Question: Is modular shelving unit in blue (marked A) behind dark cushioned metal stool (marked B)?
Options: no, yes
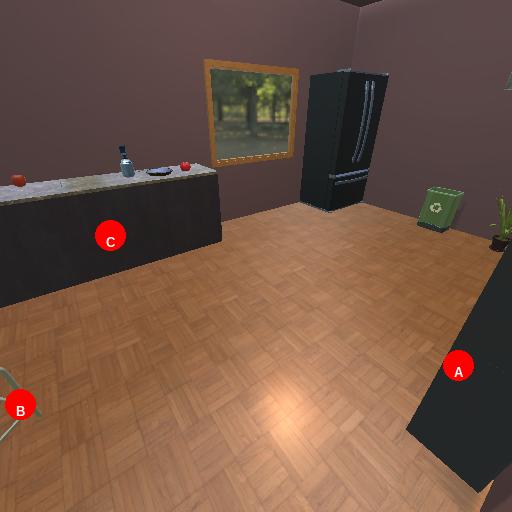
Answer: no